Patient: sex F, age 26
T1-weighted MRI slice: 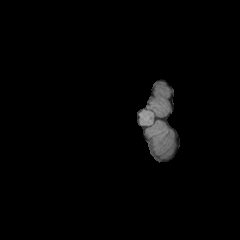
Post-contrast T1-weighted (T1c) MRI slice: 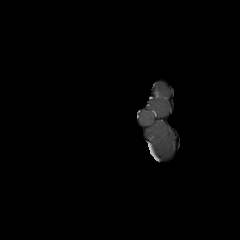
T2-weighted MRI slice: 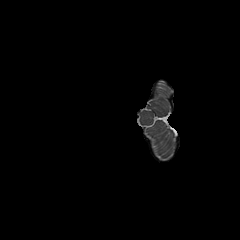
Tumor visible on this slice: no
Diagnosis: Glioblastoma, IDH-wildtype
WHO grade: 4